Question: I built a little view locator.
'''
public abstract class ViewModelLocatorBase : IViewModelLocator
{
private readonly static bool isExecutingInDesignMode =
DesignMode.DesignModeEnabled;
public IViewModel ViewModel
{
get { return isExecutingInDesignMode
? LocateDesignTimeViewModel()
: LocateRuntimeViewModel(); }
}
protected abstract IViewModel LocateDesignTimeViewModel();
protected abstract IViewModel LocateRuntimeViewModel();
}
'''
Which is used to build more specific view locator's
'''
public class UserEditorViewModelLocator : ViewModelLocatorBase
{
protected override IViewModel LocateDesignTimeViewModel()
{
return new UserEditorViewModelDesignTime();
}
protected override IViewModel LocateRuntimeViewModel()
{
return new UserEditorViewModelRunTime();
}
}
'''
These are used by my views to locate the correct view model
'''
public abstract class ViewBase : UserControl
{
public ViewBase()
{
BindViewModelLocatorToView(viewModelLocator: GetViewModelLocator());
}
protected abstract IViewModelLocator GetViewModelLocator();
protected void BindViewModelLocatorToView(IViewModelLocator viewModelLocator)
{
if (viewModelLocator != null)
{
DataContext = viewModelLocator.ViewModel;
}
}
}
'''
By providing the correct view locator in the derived view (eventually inject via IoC)
'''
public sealed partial class UserEditorScreen : ViewBase
{
public UserEditorScreen()
{
this.InitializeComponent();
}
protected override IViewModelLocator GetViewModelLocator()
{
return new UserEditorViewModelLocator();
}
}
'''
Now, this all works perfectly in run time but in design time the View breaks because of the call to BindViewModelLocatorToView. I had been using these view locator's directly in Xaml as StaticResources so they do seem to work that way for design time but since the change to populating the DataContext in the constructor of the view I am missing the design time ViewModel.
The Error

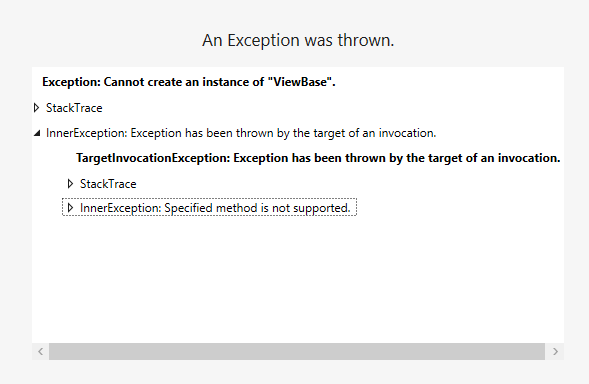
Answer: In C# abstract class cannot have a public constuctor and is an violation of abstract rule
See MSDN here <URL>
> Constructors on abstract types can be called only by derived types.
Because public constructors create instances of a type, and you cannot
create instances of an abstract type, an abstract type that has a
public constructor is incorrectly designed.
So you can use the contructor in you abstrat class as protected this way
'''
public abstract class ViewBase : UserControl
{
protected ViewBase()
{
'''